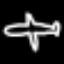
Label: airplane